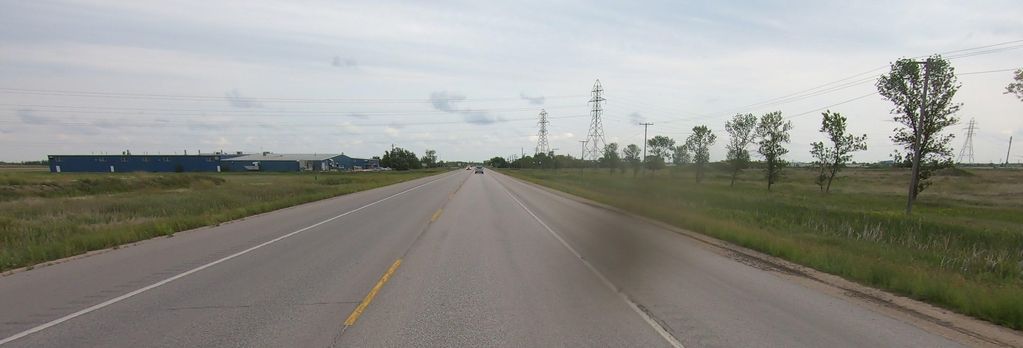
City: winnipeg